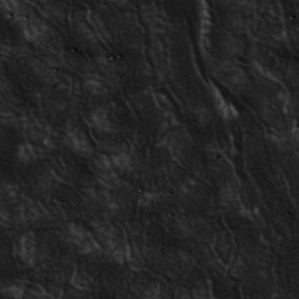
Label: non_frost